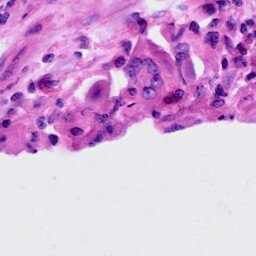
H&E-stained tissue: Cervix